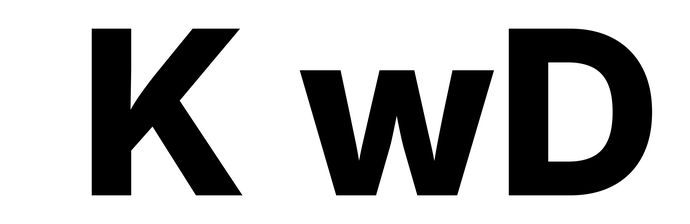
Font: Inter_ExtraBold